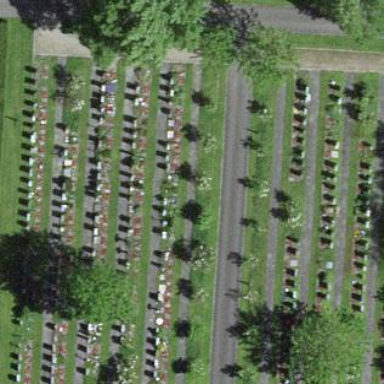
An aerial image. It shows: Grave yard.